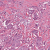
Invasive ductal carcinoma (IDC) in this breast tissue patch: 1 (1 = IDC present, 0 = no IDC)